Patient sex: F
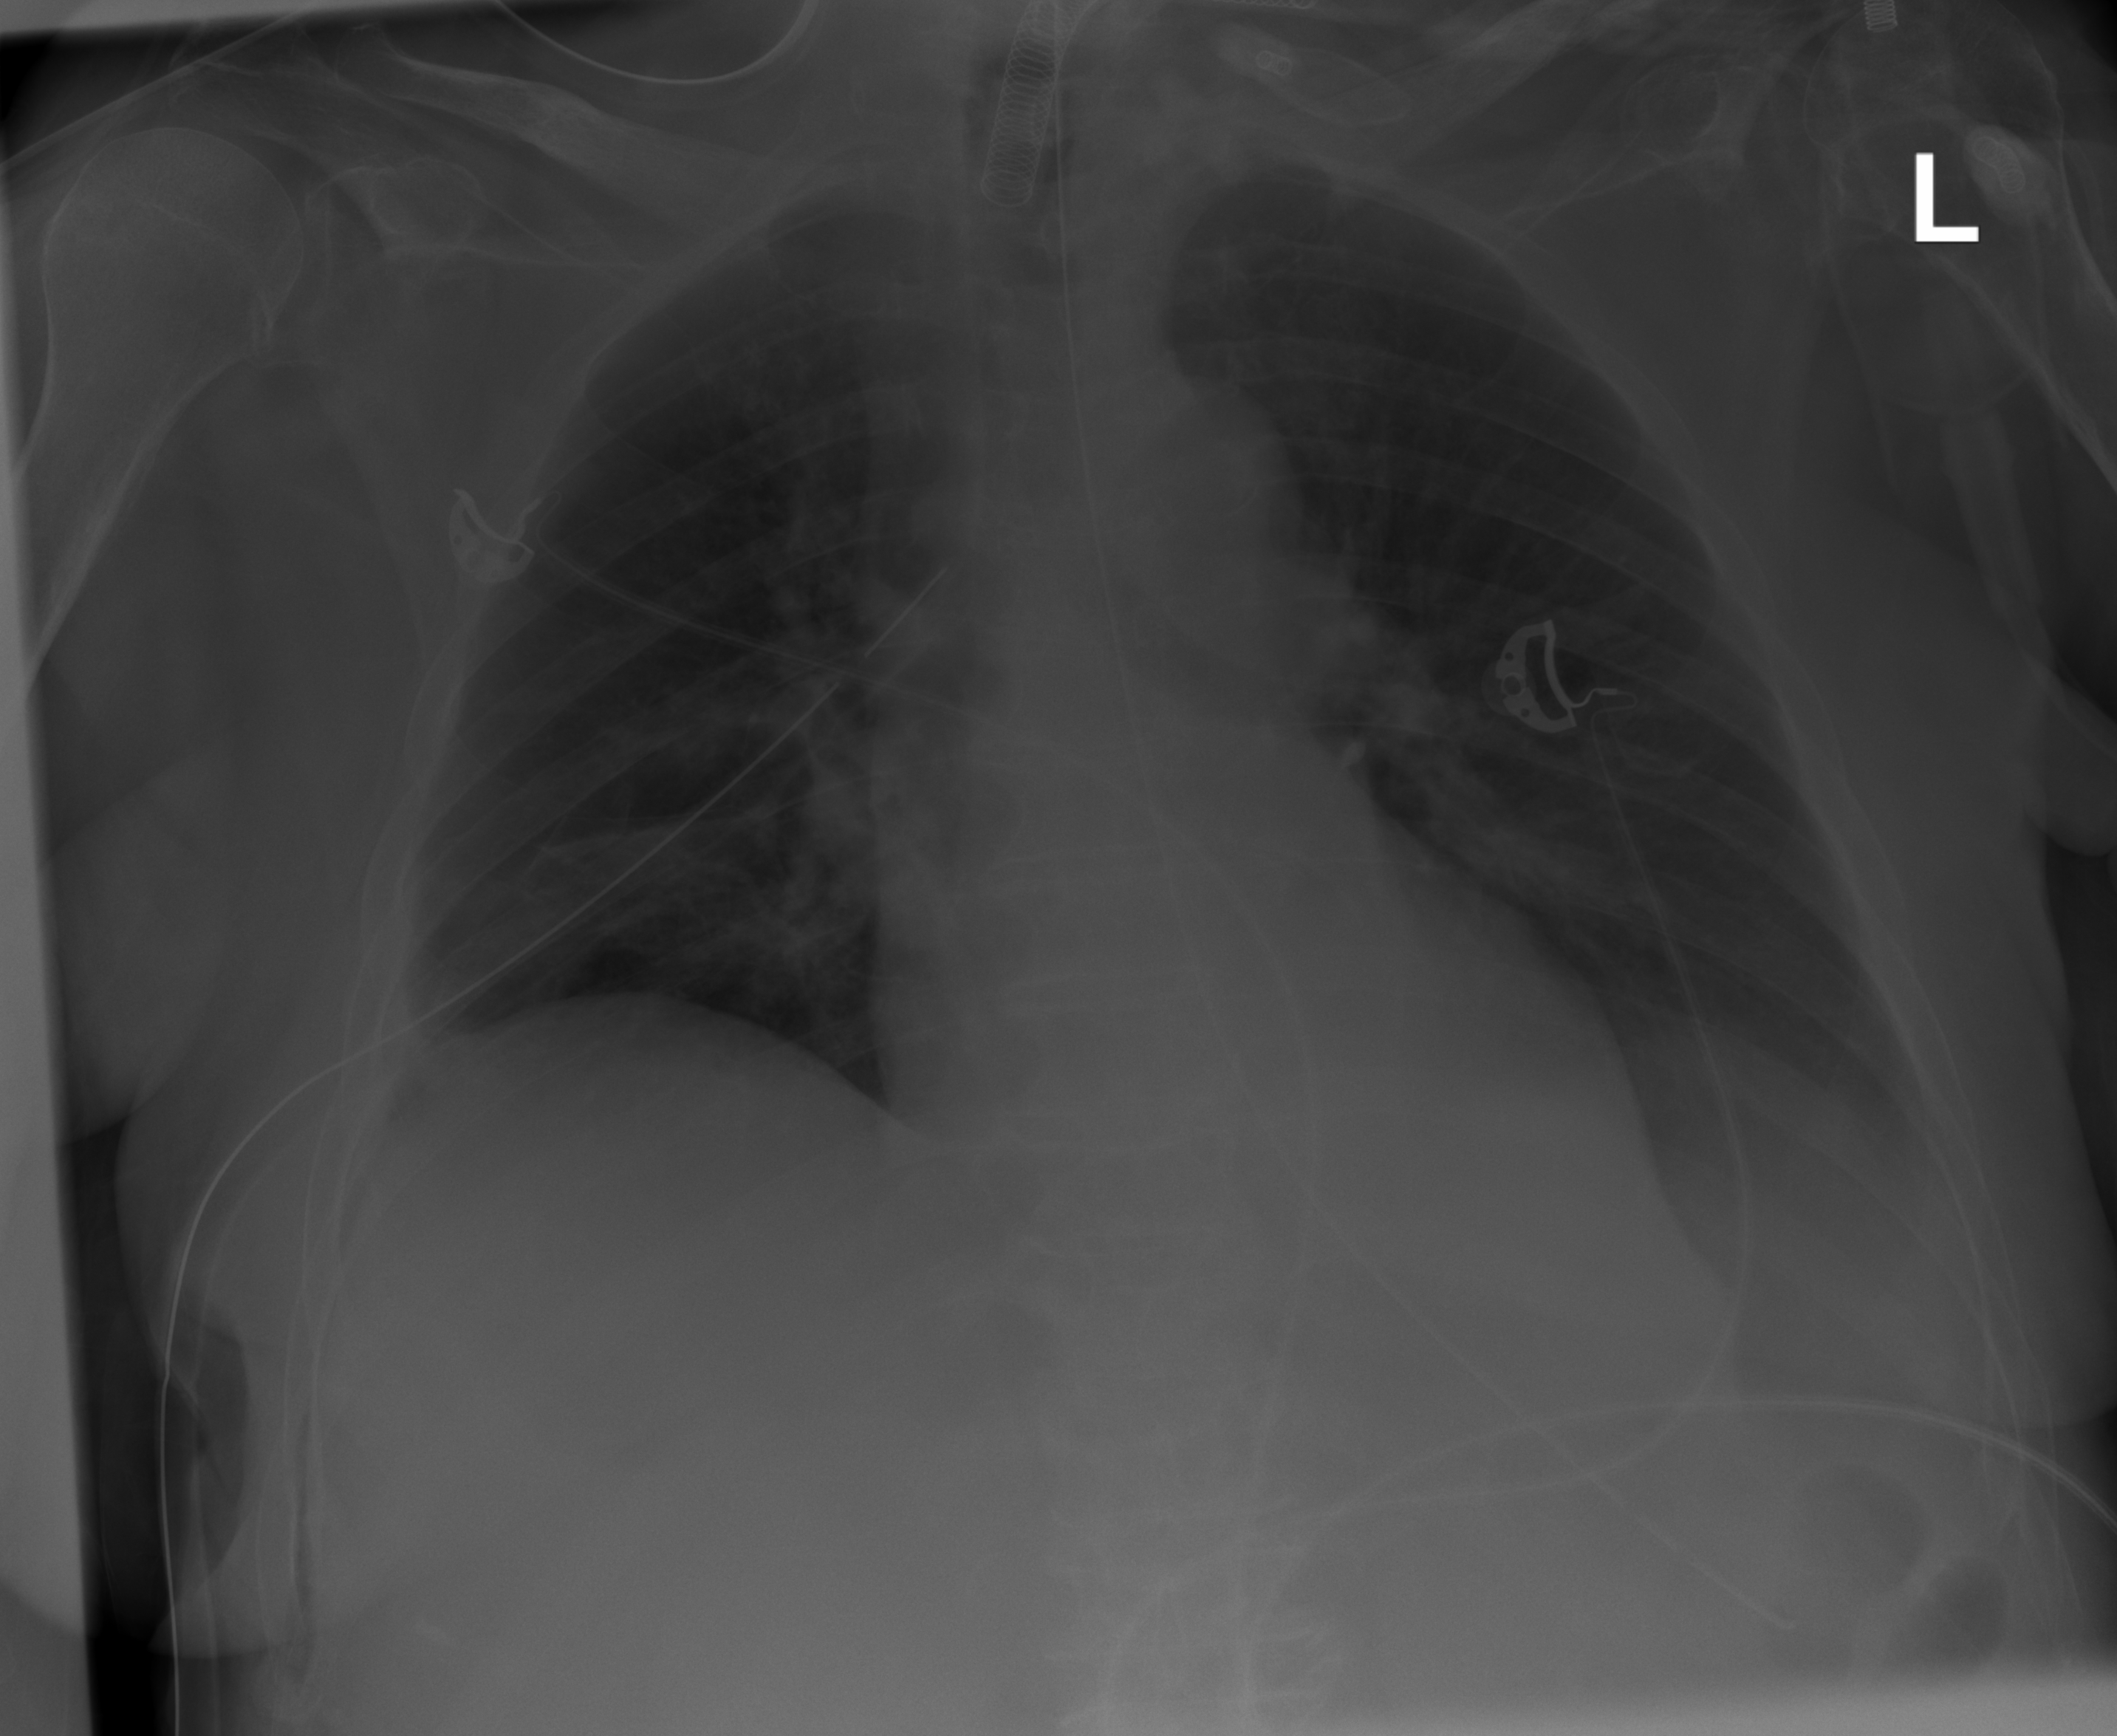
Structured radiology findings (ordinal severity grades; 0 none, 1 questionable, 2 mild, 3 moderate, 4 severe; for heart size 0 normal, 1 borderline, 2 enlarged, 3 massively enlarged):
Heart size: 0
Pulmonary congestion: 0
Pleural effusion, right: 2
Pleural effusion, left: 2
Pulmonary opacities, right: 0
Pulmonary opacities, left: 0
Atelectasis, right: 2
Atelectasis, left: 2